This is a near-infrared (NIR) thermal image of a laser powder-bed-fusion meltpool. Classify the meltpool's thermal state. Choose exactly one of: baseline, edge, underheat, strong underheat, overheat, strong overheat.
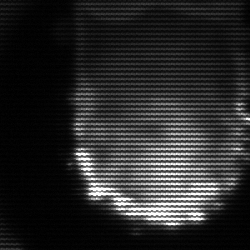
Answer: baseline